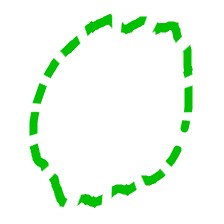
Shape: circle